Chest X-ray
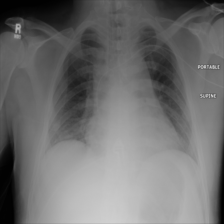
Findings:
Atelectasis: negative
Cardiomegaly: negative
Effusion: negative
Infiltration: negative
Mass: negative
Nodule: negative
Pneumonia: negative
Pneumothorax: negative
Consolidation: negative
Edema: negative
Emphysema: negative
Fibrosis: negative
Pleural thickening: negative
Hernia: negative